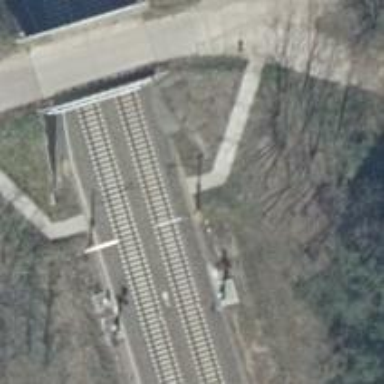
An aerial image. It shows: Railway milestone with catenary mast.